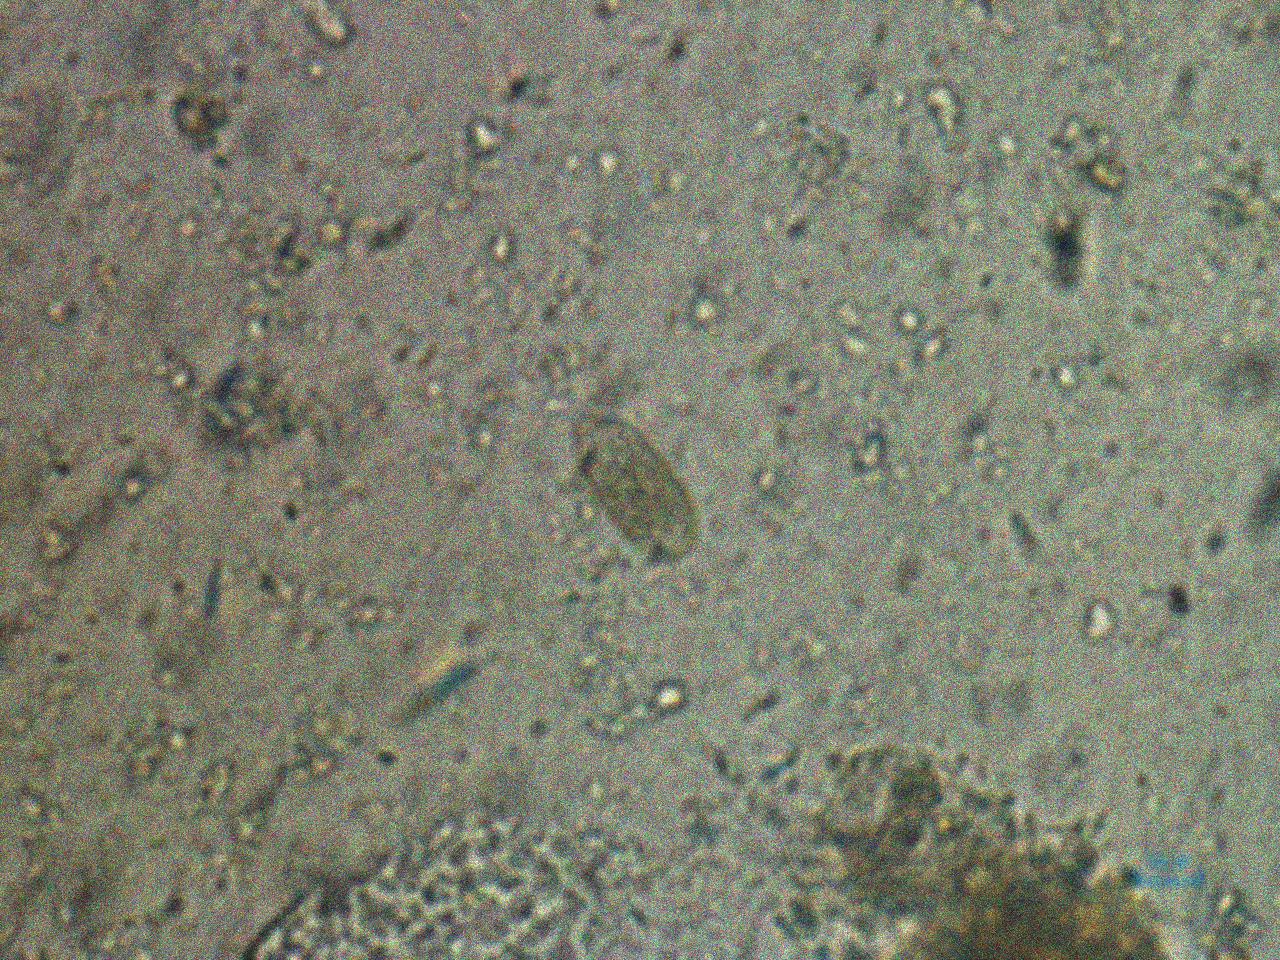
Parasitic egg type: Capillaria philippinensis